Interaction volume radius: 5 \u00c5
Interaction volume height: 10 \u00c5
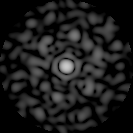
Disorder parameter: 0.8429